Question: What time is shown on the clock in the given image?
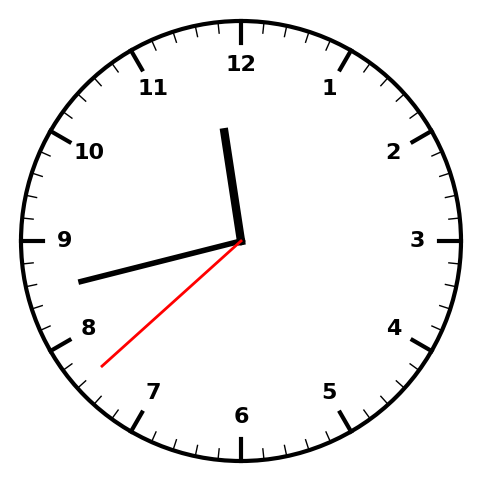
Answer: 11:42:38